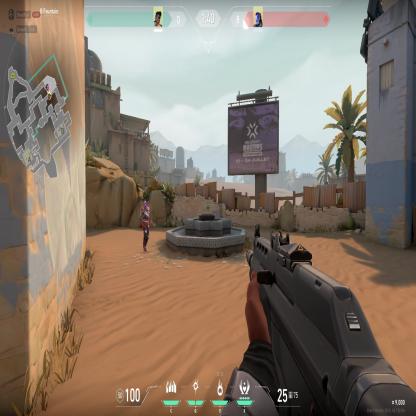
Label: enemy